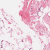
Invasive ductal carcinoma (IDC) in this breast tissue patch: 0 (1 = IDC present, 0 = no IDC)